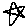
Label: star